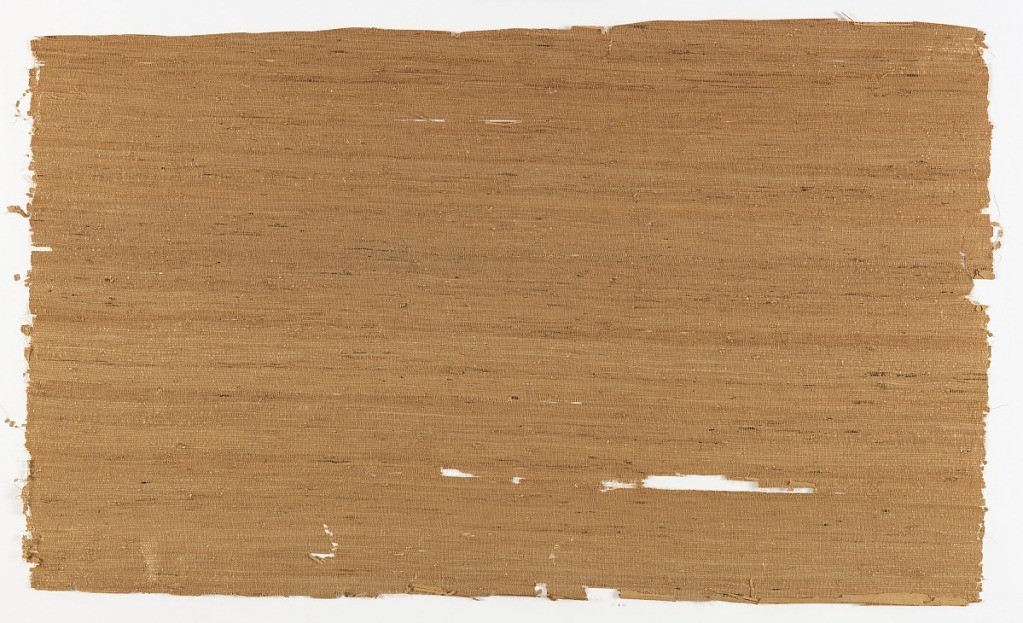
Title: Grasscloth
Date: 1890
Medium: Grasscloth
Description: Traditional grasscloth in shades of tan.